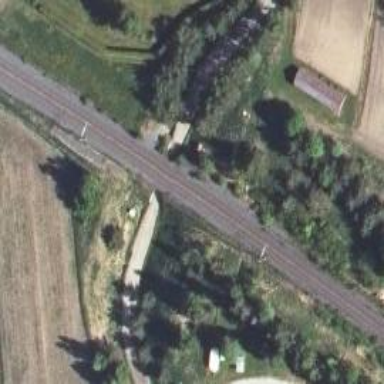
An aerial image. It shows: Continuous rail railway with electrified contact line.